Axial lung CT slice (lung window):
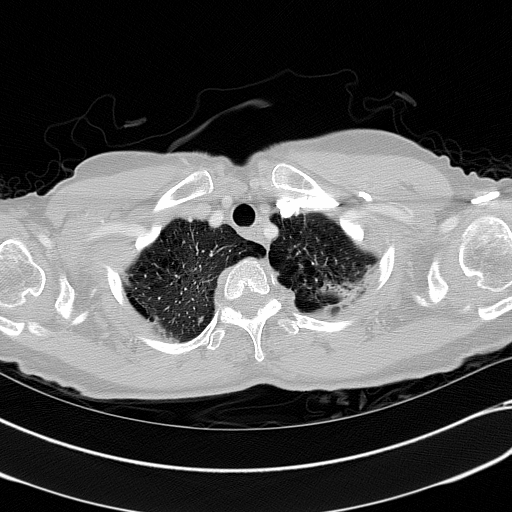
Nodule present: no